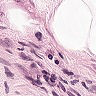
Metastatic tissue present: no